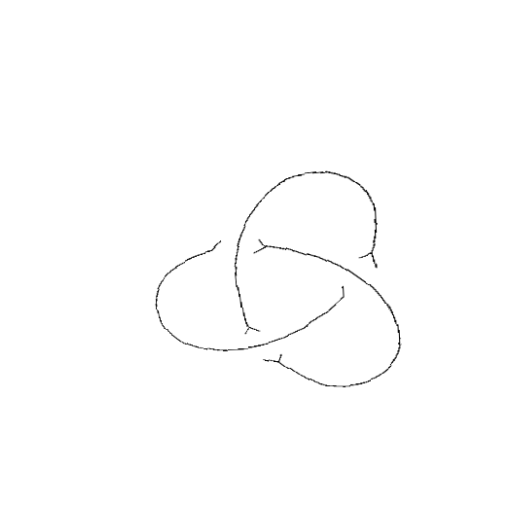
Crossing number: 3